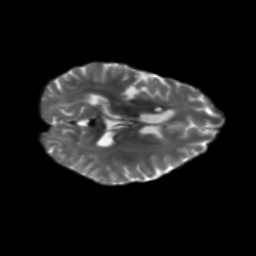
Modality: T2w
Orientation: axial
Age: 40
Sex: female
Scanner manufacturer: siemens
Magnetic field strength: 3 T
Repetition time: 5.25 s
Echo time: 0.08 s